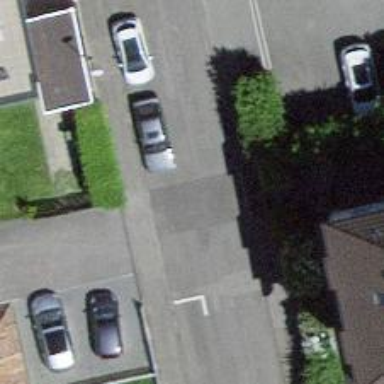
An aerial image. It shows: Residential road with asphalt surface and parallel parking on the right lane.